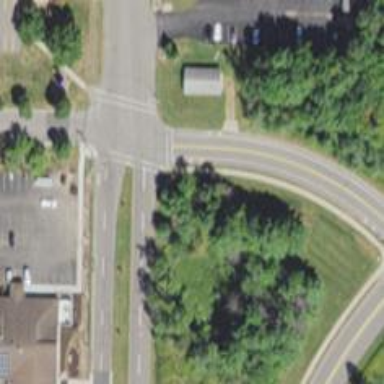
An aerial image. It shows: Stop road.